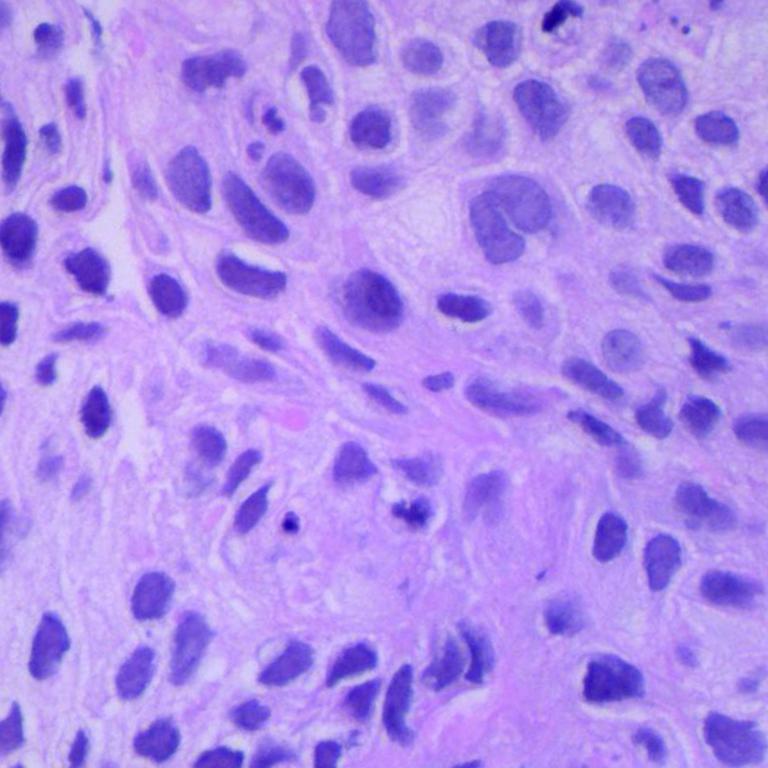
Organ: lung
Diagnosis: squamous carcinomas